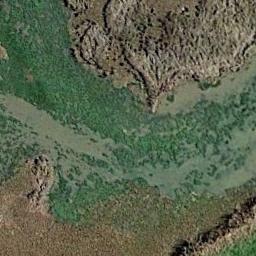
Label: wetland